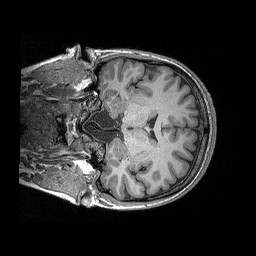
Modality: T1w
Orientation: coronal
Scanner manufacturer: siemens
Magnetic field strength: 3 T
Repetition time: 2.3 s
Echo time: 0.00298 s